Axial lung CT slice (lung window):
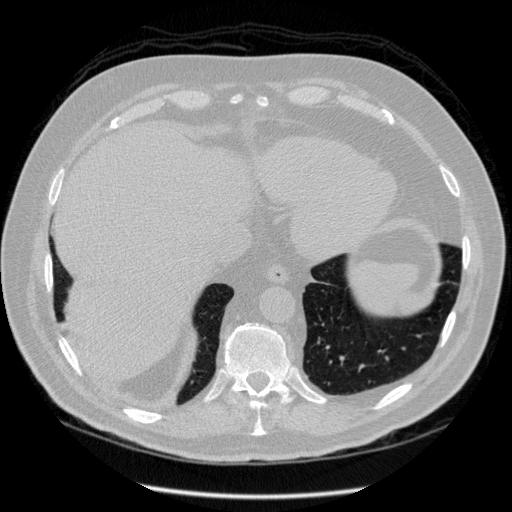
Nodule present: no